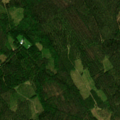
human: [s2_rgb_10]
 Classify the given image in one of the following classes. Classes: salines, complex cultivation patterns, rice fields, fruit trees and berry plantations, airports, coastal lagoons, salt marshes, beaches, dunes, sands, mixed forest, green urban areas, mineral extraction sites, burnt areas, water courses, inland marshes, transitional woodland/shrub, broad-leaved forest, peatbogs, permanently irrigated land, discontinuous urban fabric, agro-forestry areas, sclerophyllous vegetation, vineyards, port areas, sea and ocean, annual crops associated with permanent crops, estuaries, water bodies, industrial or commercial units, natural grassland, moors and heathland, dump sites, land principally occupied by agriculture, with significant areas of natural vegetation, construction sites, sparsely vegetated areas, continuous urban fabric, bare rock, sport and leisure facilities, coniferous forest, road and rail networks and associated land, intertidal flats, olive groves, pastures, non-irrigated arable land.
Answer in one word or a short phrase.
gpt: coniferous forest, mixed forest